Question: I need a way way to count combinations of code by patients, so I need to know based on this report total duration of each Service Program Protocol, so based on the picture below I need it to be like this
Adult CSS IND 240
Adult OP IND 120
Adult CSS IND 420
Adult OP IND 60
I am using Microsoft SQL Server 2005 and I would prefer a fix in SQL, but if it could be done in crystal I could work with that. Thank you in advance.
'''
select
pct.patient_id,
pct.clinic_id,
pct.service_id,
pct.program_id,
pct.protocol_id,
pct.proc_duration
from patient_clin_tran pct
join patient p
on pct.patient_id = p.patient_id and pct.episode_id = p.episode_id
join patient_custom pc
on pct.patient_id = pc.patient_id
join staff s
on pct.attending_id = s.staff_id
where pc.health_home = 'Y'
group by pct.patient_id, pct.clinic_id, pct.service_id, pct.program_id, pct.protocol_id, pct.proc_duration
order by pct.patient_id, pct.clinic_id, pct.service_id, pct.protocol_id
'''

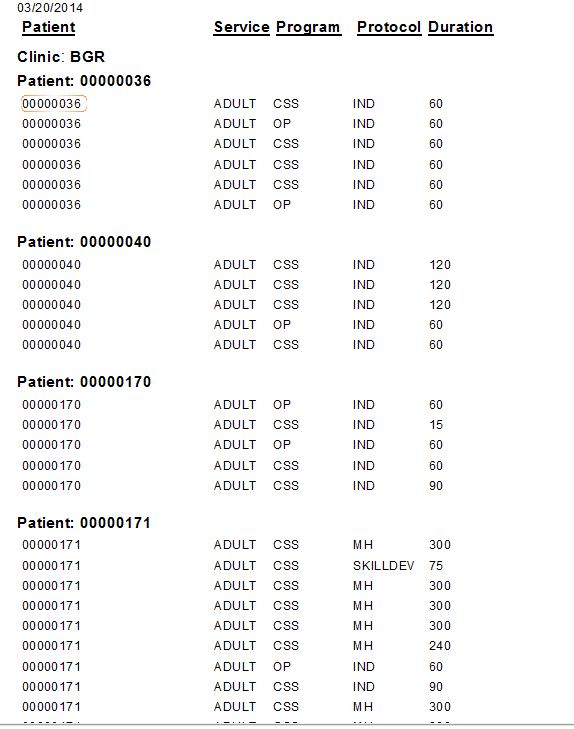
Answer: You were close. You do need the 'GROUP BY', but you do not want to 'GROUP BY' the duration column. Instead you want to use the 'SUM' function in the 'SELECT' list on your 'proc_duration' column:
'''
select
pct.patient_id,
pct.clinic_id,
pct.service_id,
pct.program_id,
pct.protocol_id,
SUM(pct.proc_duration) AS [Total Duration]
FROM patient_clin_tran pct
join patient p
on pct.patient_id = p.patient_id and pct.episode_id = p.episode_id
join patient_custom pc
on pct.patient_id = pc.patient_id
join staff s
on pct.attending_id = s.staff_id
where pc.health_home = 'Y'
group by pct.patient_id, pct.clinic_id, pct.service_id, pct.program_id, pct.protocol_id
order by pct.patient_id, pct.clinic_id, pct.service_id, pct.program_id, pct.protocol_id
'''